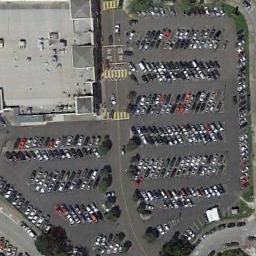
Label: parking_lot